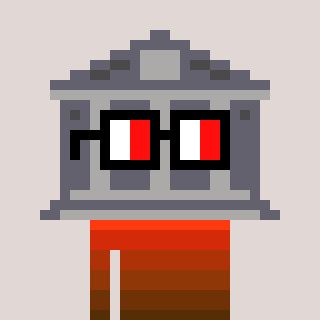
a pixel art character with square glasses with black frames and red eyes, a bank-shaped head and a yellow-colored body on a warm background